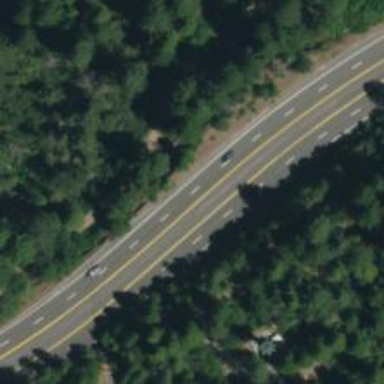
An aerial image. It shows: Asphalt trunk highway which is also expressway.